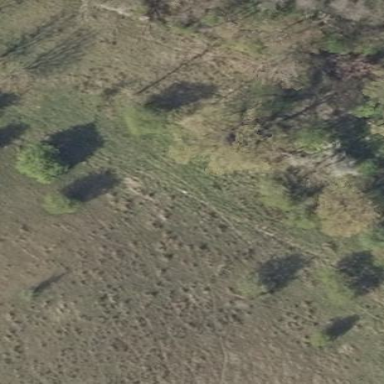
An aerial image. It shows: Patch of scrub vegetation.